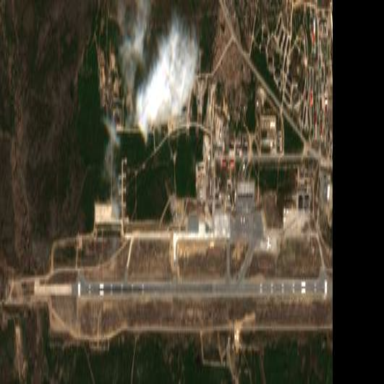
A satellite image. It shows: Public aerodrome or airport.